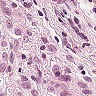
Metastatic tissue present: yes